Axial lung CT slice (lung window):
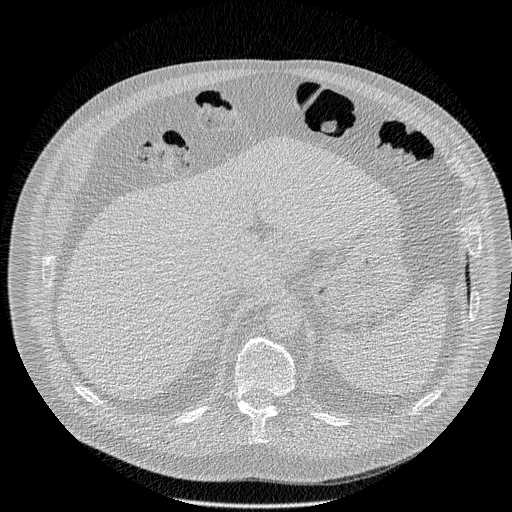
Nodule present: no